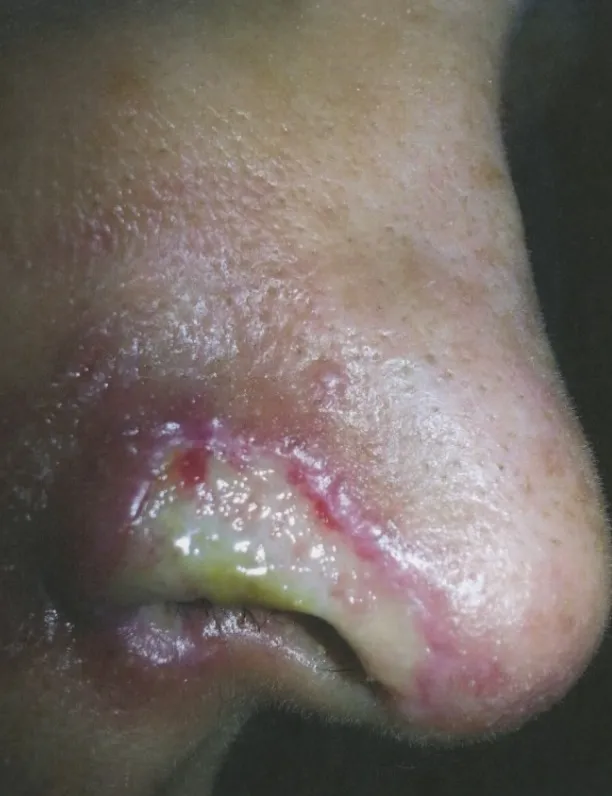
Two months after injury, the gross necrosis tissue sloughed and its bed inflamed and was fibrinous.
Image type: medical_photograph (skin_photograph)